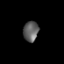
Tissue: prostate
Cell type: T cells
Senescence score: 0.7302
Nuclear area (px): 300
Mean DAPI intensity: 95.197